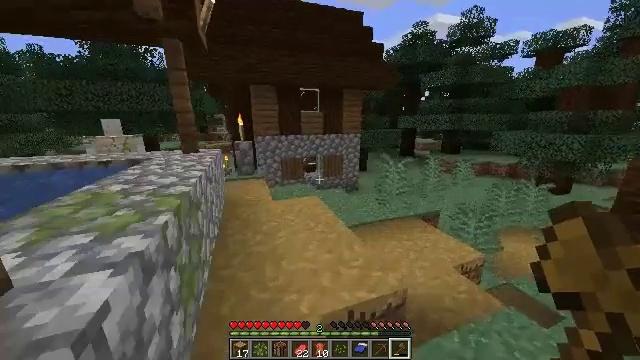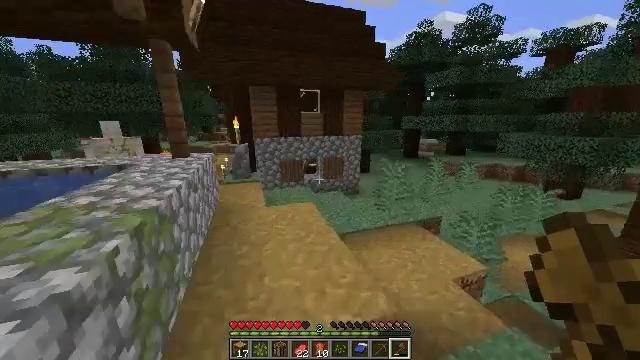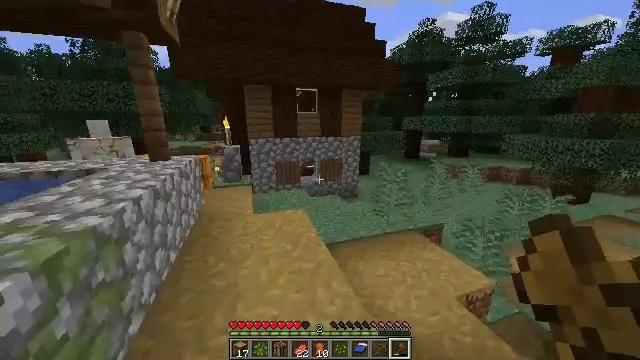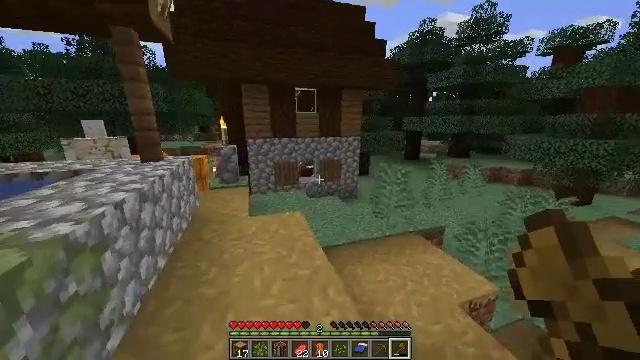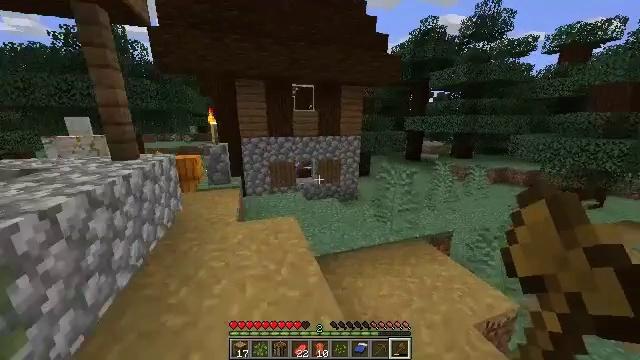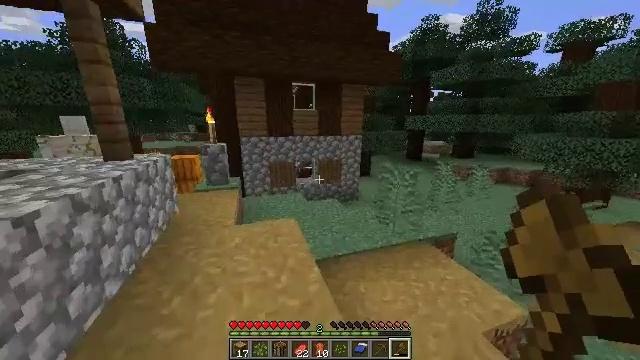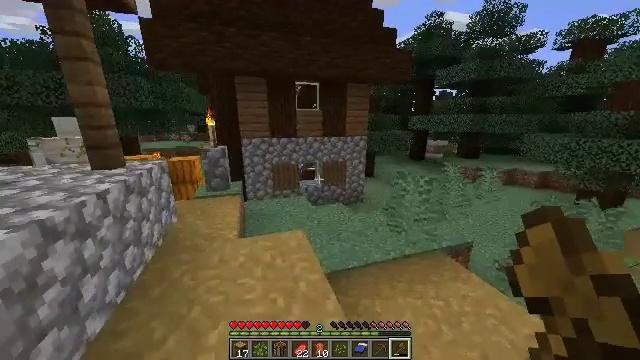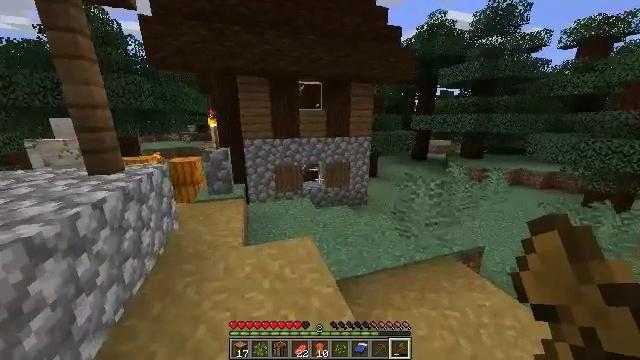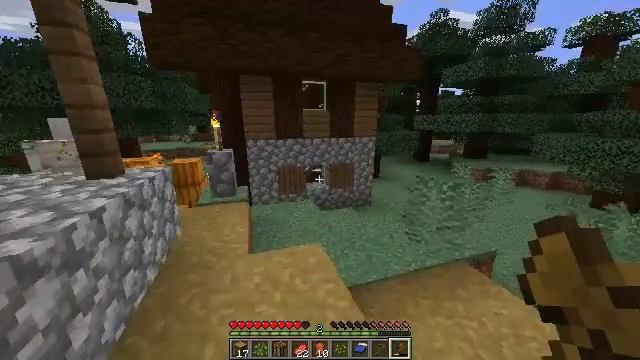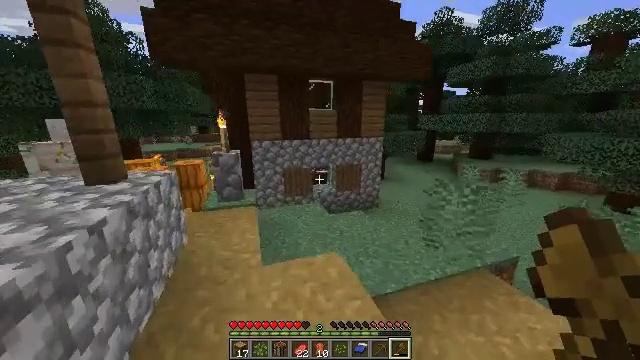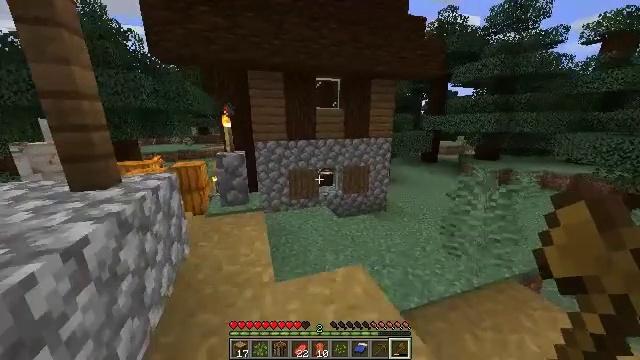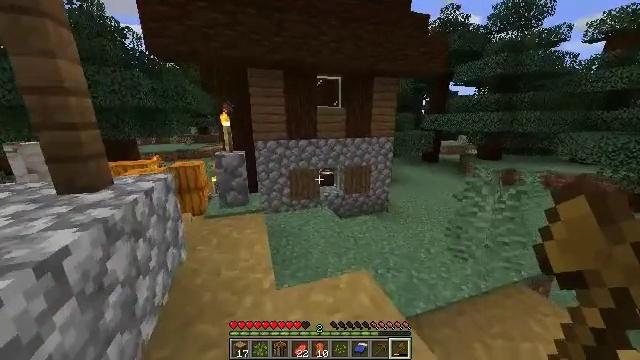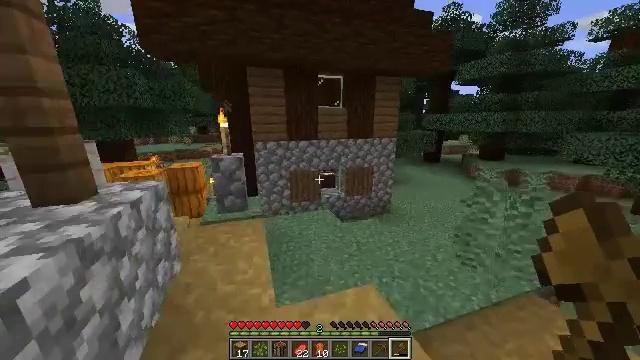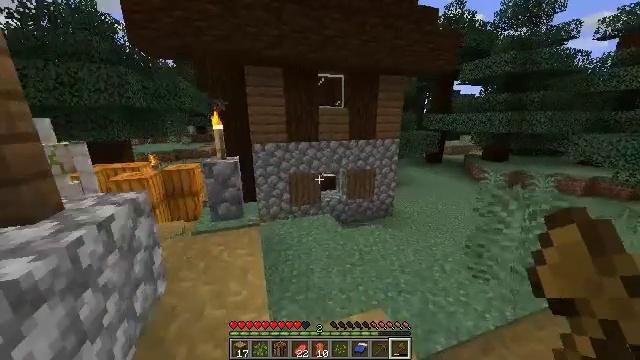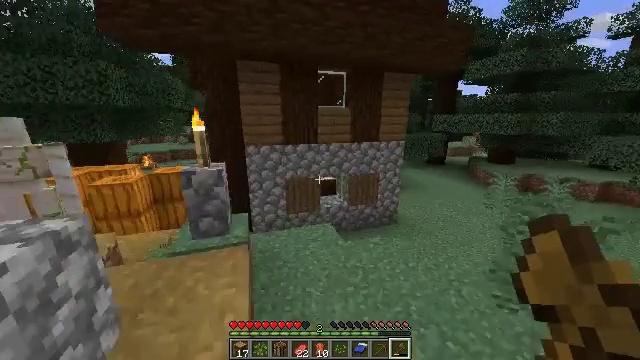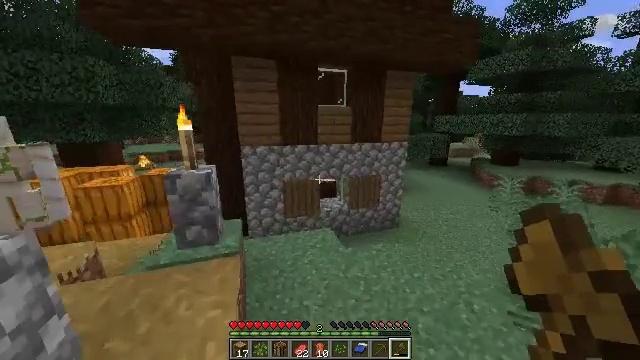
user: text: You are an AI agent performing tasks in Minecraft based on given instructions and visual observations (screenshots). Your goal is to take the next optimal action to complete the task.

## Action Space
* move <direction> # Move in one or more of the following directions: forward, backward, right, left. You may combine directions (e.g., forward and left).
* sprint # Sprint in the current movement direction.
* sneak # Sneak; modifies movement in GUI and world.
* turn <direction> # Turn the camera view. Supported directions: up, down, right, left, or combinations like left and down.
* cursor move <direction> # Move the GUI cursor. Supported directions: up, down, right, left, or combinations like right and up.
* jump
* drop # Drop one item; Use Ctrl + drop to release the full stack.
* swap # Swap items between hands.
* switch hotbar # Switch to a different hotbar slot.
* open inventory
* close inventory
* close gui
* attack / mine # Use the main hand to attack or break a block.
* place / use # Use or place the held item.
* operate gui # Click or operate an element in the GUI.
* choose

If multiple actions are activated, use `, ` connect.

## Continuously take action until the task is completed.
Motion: motion action
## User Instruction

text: Mine the pumpkin from the ground.
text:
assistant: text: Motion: move forward, turn left
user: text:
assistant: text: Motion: move forward
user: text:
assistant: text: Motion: move forward
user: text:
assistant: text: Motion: move forward
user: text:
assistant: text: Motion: move forward and move left
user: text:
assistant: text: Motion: move forward and move left
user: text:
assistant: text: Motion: move forward and move left
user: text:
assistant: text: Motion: move forward and move left
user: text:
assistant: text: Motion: move forward and move left
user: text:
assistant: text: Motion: move forward
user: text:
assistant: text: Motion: move forward
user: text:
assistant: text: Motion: move forward
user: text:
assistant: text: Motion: move forward
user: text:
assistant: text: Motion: move forward
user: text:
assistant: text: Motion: move forward
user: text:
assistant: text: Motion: move forward
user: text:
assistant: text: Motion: no_op
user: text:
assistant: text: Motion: no_op
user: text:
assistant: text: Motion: no_op
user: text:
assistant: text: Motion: no_op
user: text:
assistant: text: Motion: no_op
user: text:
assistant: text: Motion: no_op
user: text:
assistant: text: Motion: no_op
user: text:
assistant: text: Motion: no_op
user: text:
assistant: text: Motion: turn left and down
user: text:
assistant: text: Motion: turn left and down
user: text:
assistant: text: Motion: turn left
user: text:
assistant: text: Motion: turn left
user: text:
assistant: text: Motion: no_op
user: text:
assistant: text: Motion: no_op